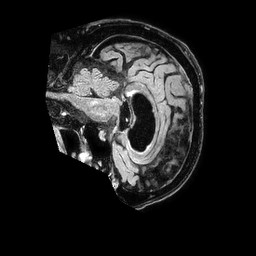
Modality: FLAIR
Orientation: sagittal
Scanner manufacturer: philips
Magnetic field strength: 1.5 T
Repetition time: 4.8 s
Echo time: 0.3 s